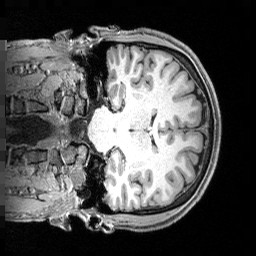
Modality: T1w
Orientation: coronal
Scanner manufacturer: siemens
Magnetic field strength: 3 T
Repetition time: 2.4 s
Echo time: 0.00256 s